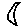
Label: moon